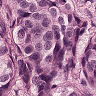
Metastatic tissue present: yes